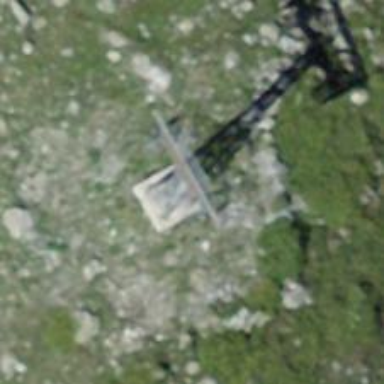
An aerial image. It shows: Pylon for aerialway.